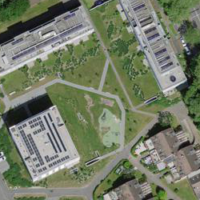
EUNIS habitat code: 54
Species observed at this site:
Ajuga reptans
Sempervivum montanum